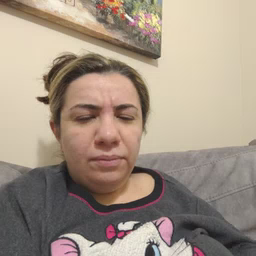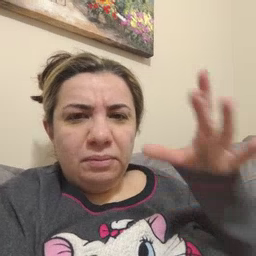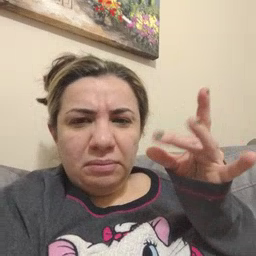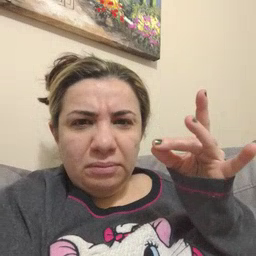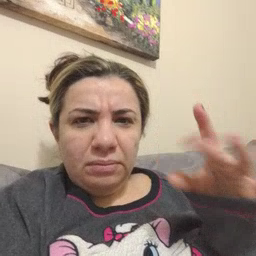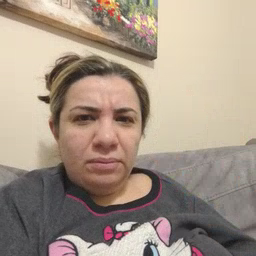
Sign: sticky